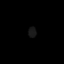
Tissue: lung
Cell type: Endothelial cells
Senescence score: 0.5583
Nuclear area (px): 80
Mean DAPI intensity: 23.962